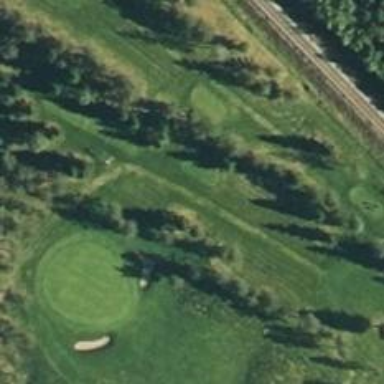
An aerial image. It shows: Path used for both walking and golf.